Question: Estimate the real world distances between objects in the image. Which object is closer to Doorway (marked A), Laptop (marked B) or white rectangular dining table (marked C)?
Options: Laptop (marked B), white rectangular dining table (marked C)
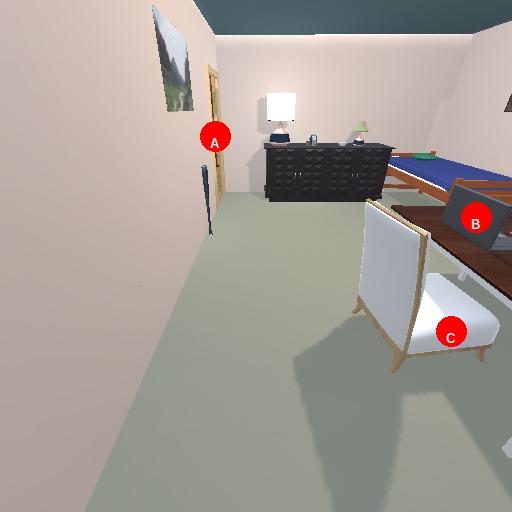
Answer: Laptop (marked B)